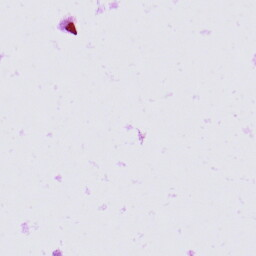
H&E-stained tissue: Prostate